Interaction volume radius: 5 \u00c5
Interaction volume height: 10 \u00c5
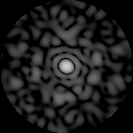
Disorder parameter: 0.8776